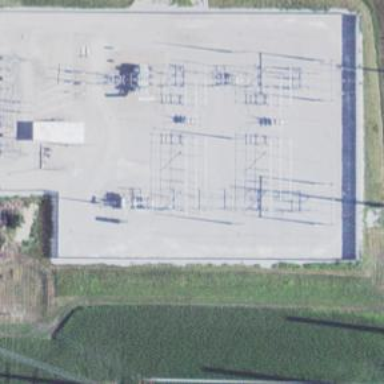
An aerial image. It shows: Switch for power supply.